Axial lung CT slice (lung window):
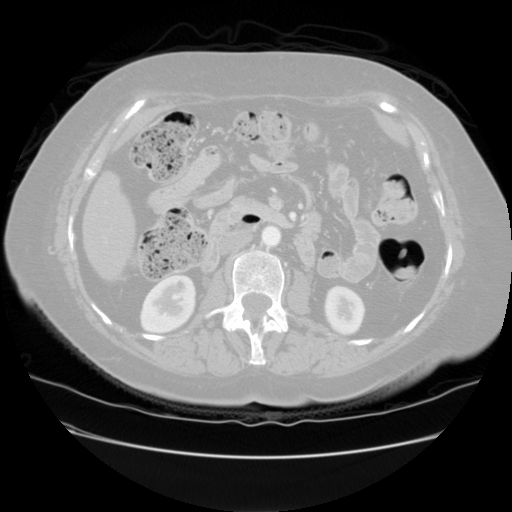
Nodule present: no